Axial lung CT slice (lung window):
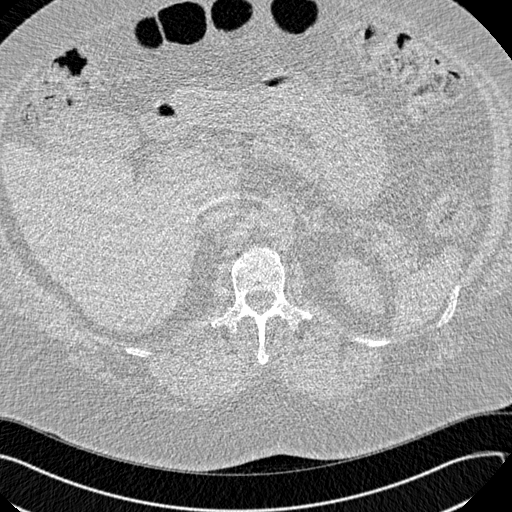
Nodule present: no